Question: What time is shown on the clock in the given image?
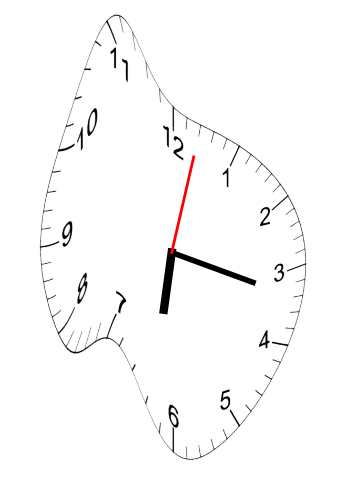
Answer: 06:17:02